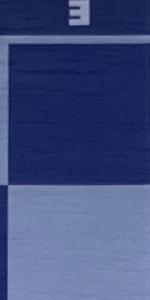
Label: Empty